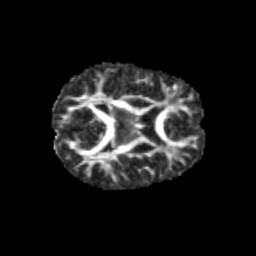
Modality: FA
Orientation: axial
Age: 12
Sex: male
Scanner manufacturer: siemens
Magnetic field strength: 3 T
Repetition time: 3.8 s
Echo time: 0.07 s